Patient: sex F, age 27
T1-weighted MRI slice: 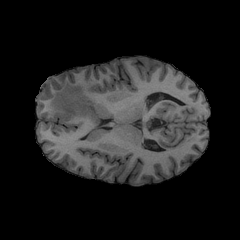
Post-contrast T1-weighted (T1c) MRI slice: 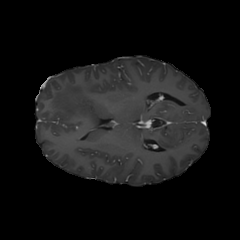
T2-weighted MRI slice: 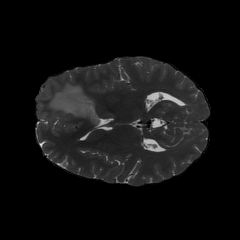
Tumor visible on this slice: yes
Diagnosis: Astrocytoma, IDH-mutant
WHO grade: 4